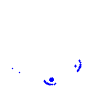
Particle: proton